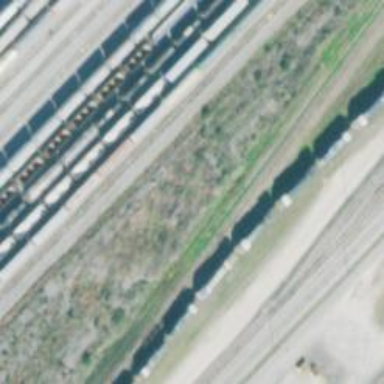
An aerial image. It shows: Abandoned railway yard is depicted.